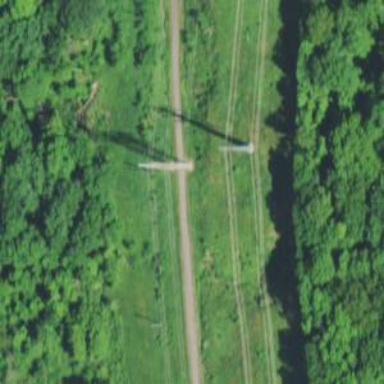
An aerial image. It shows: Power tower.